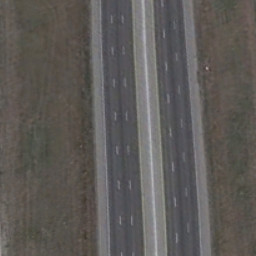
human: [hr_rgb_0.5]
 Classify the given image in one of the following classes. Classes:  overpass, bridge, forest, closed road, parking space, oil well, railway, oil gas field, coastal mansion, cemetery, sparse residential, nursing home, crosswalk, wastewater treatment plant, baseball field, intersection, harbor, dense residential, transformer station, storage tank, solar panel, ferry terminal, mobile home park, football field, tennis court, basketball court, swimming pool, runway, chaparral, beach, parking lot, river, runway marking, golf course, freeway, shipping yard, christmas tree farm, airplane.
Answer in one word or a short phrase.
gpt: freeway